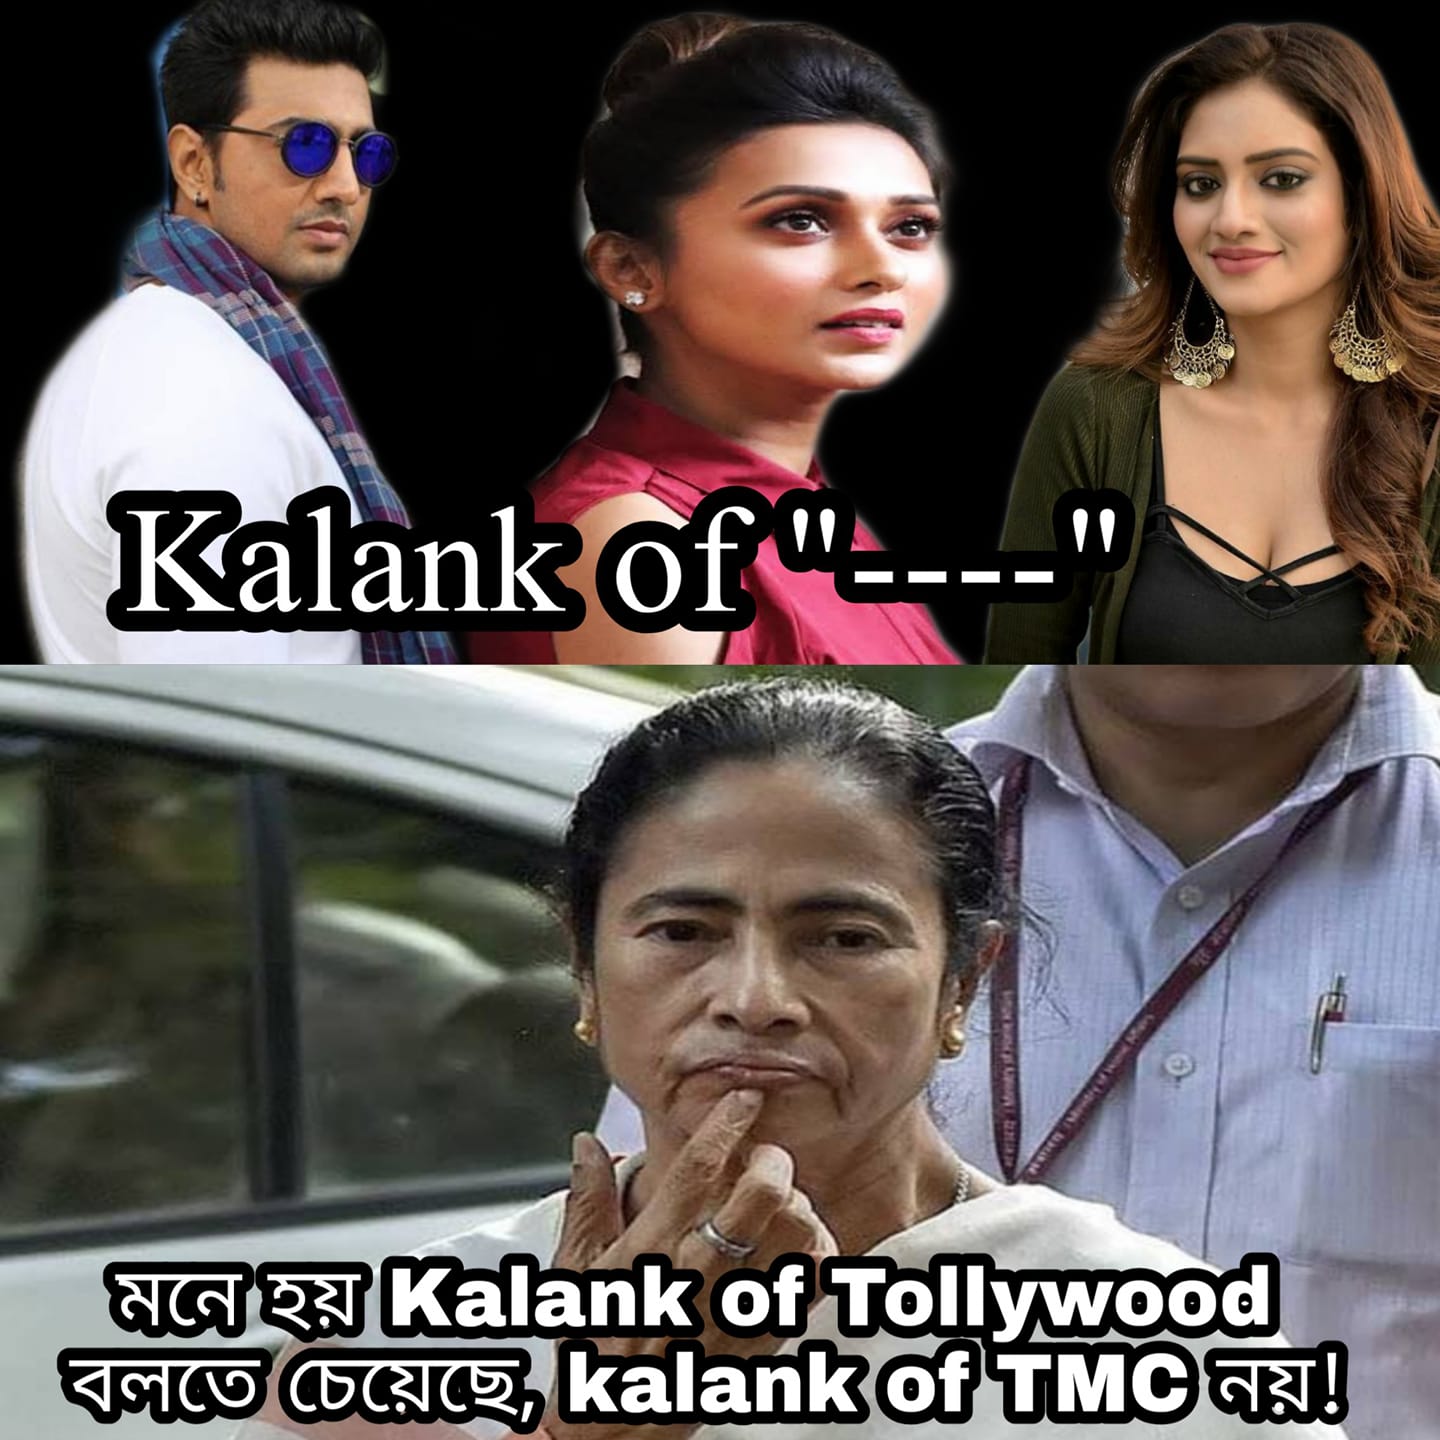
Caption: Kalank of " ----" মনে হয় Kalank of Tollywood বলতে চেয়েছে, kalank of TMC    নয় !
Label: hate